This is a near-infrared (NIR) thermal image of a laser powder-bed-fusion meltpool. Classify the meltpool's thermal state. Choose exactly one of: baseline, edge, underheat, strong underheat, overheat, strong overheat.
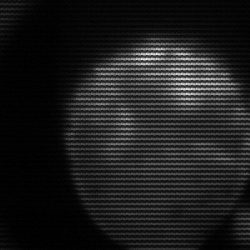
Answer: edge